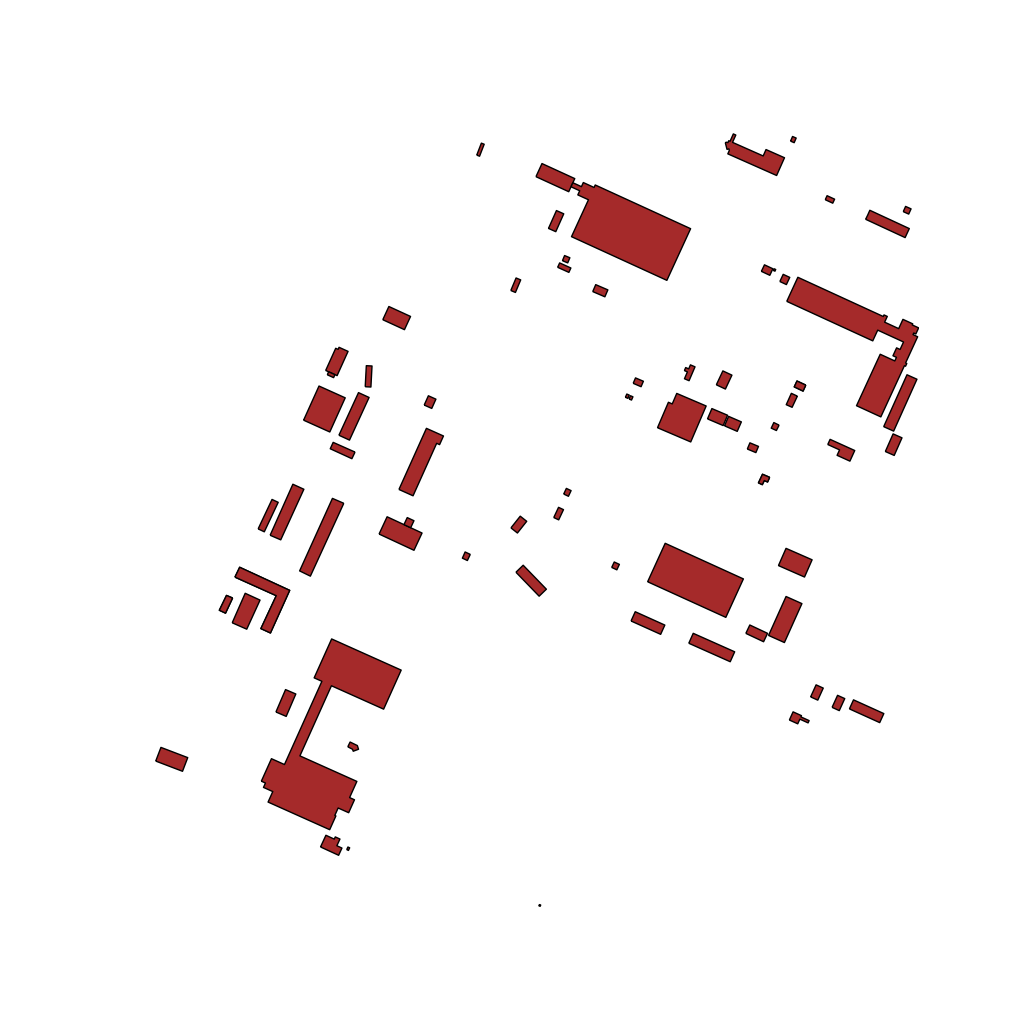
Tags: overhead vector_map, business, industrial, recreation, modern, individual_rise, low_rise, medium_rise, density_1, Facility, 1.0 km²